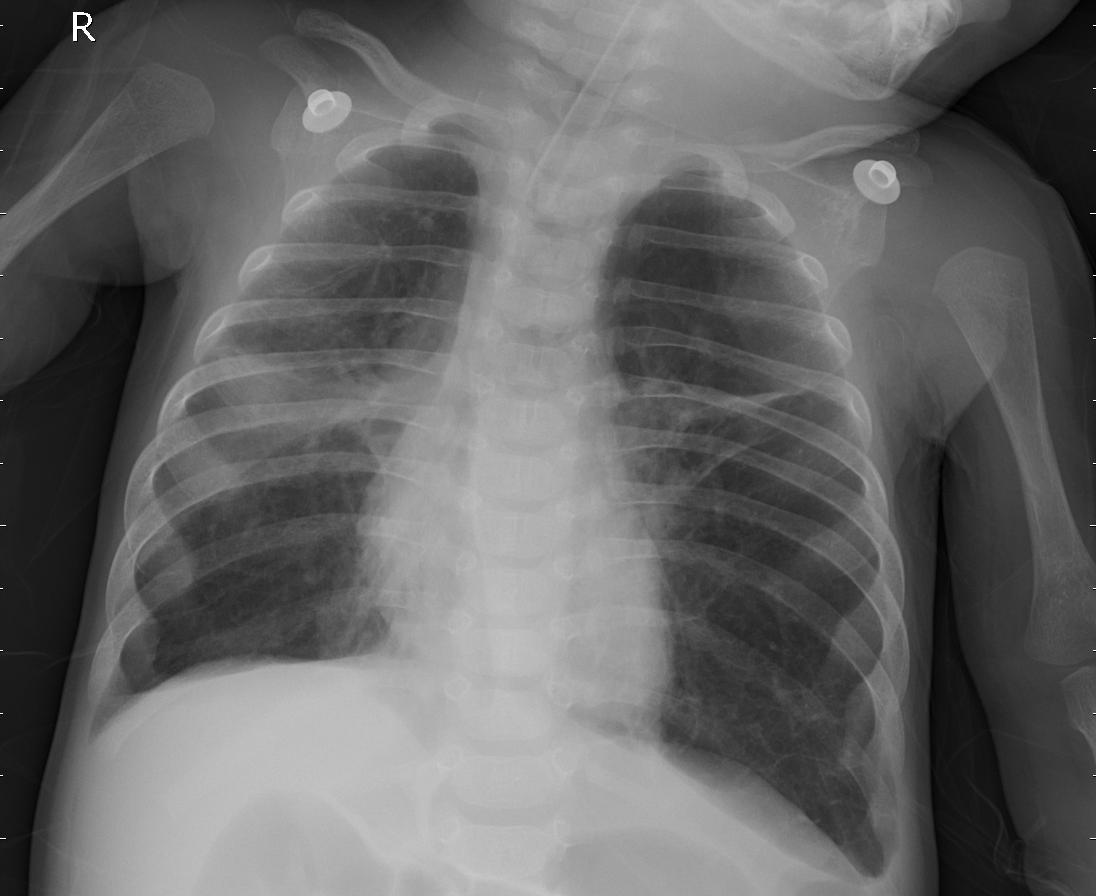
Diagnosis: PNEUMONIA